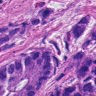
Metastatic tissue present: yes